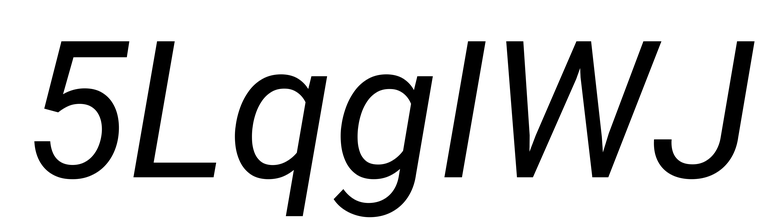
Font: Roboto-Italic_Italic